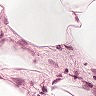
Metastatic tissue present: no